Frequency: 80000
Velocity: 0,248
Power: 26,2
Pulse duration: 0,0000001
Pass count: 1
Magnification: 10
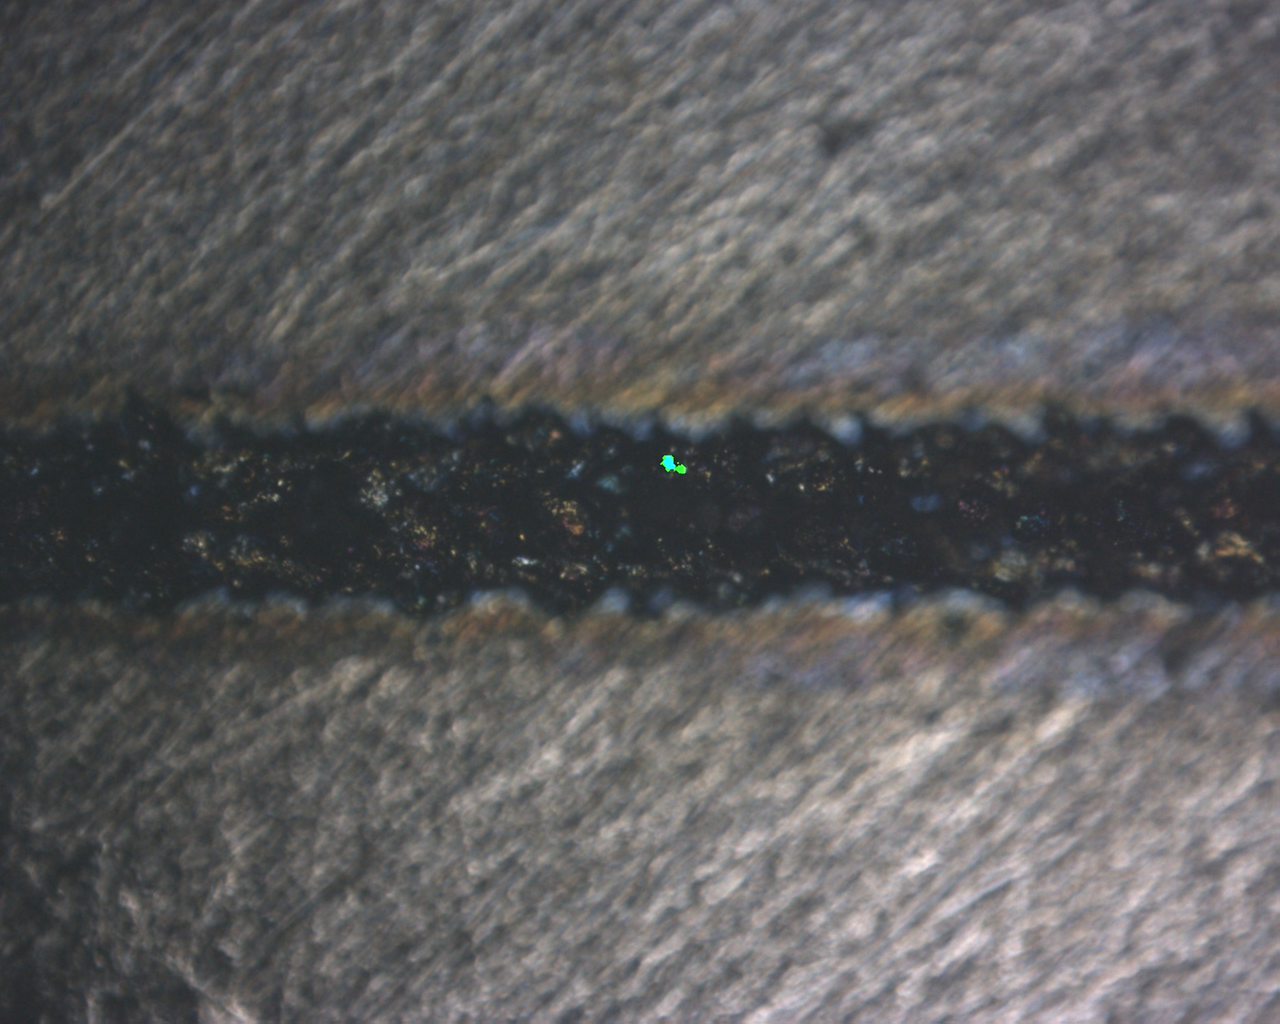
Measured width: 138.692
Other width: 67.989